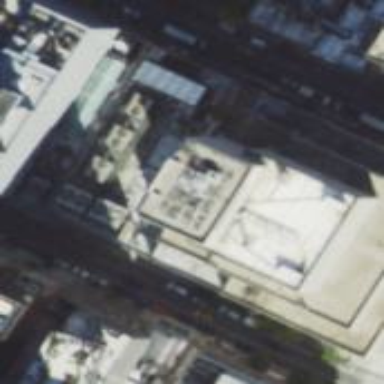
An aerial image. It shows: Part of building with flat concrete roof.